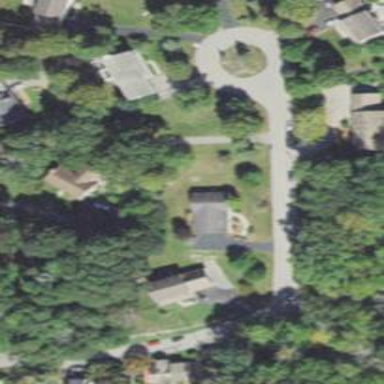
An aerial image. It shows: Residential driveway.